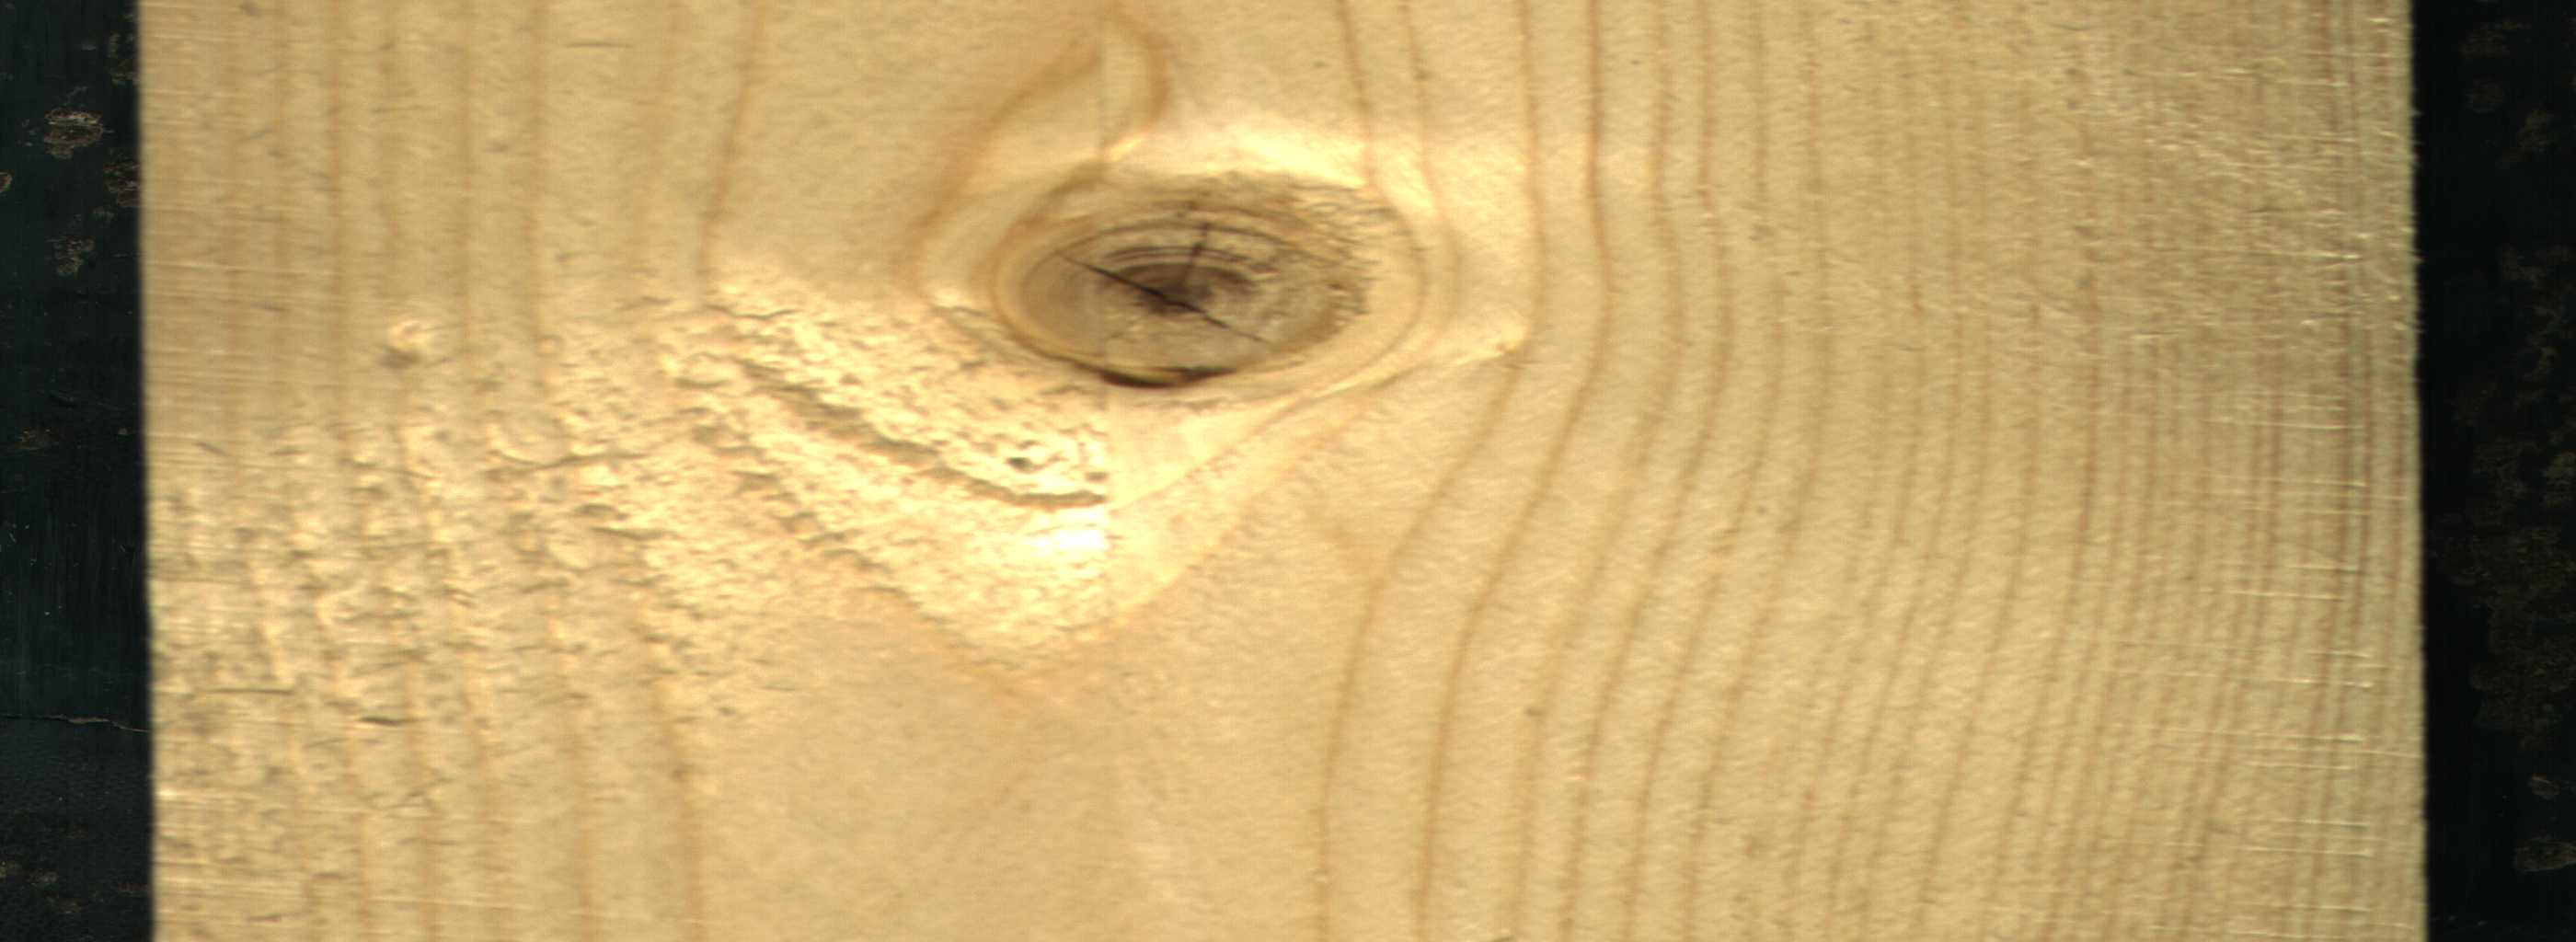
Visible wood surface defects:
knot_with_crack